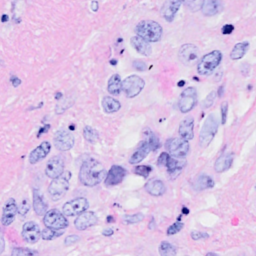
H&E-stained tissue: Breast